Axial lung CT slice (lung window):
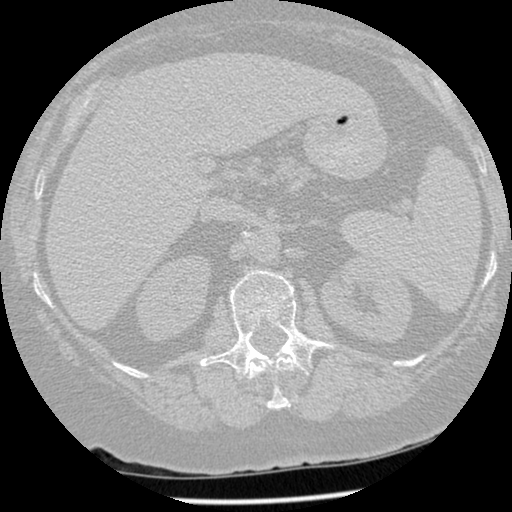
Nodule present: no